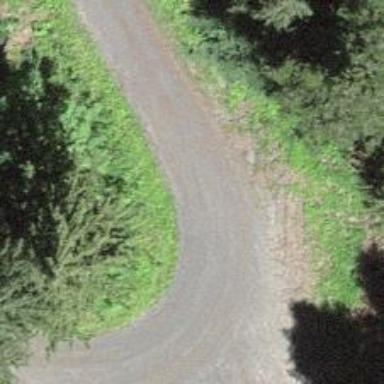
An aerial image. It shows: Track road.